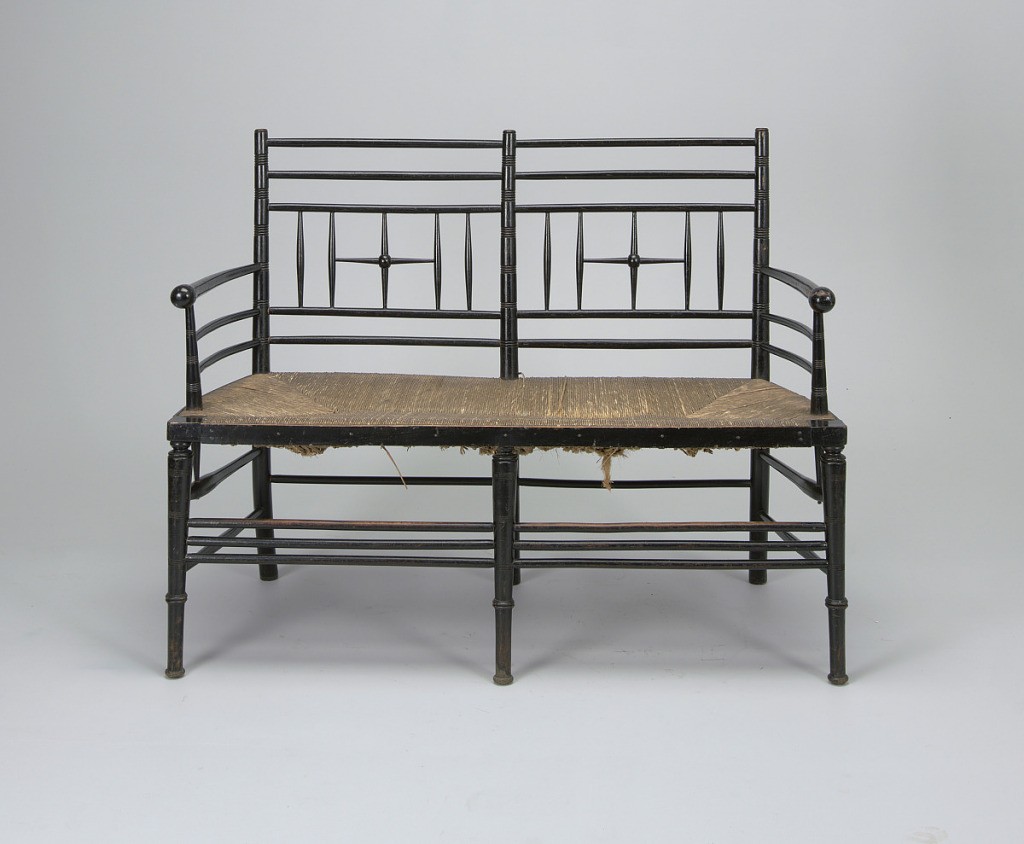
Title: Sussex
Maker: Morris & Co., London, England
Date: late 19th century
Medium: Ebonized wood, rush
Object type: Settee
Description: Ebonized beech bench with turned back sections, supports, and legs.  Rush seat set into frame.